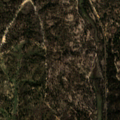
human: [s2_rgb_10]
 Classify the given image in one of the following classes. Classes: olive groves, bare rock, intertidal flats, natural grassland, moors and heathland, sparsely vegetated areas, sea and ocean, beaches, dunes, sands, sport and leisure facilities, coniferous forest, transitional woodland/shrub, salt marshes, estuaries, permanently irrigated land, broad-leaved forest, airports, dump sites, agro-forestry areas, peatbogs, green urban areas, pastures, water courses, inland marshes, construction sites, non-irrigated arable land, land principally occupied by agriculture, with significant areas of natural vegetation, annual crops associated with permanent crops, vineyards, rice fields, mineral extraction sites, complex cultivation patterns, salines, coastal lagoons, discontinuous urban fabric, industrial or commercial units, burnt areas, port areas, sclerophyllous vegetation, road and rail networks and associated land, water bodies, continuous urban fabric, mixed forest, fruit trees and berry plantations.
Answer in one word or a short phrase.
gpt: agro-forestry areas, broad-leaved forest, mixed forest